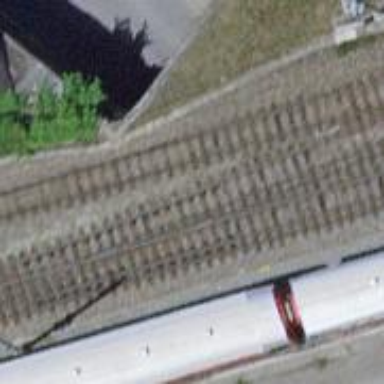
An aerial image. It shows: Single-track electrified railway siding with contact line for service.